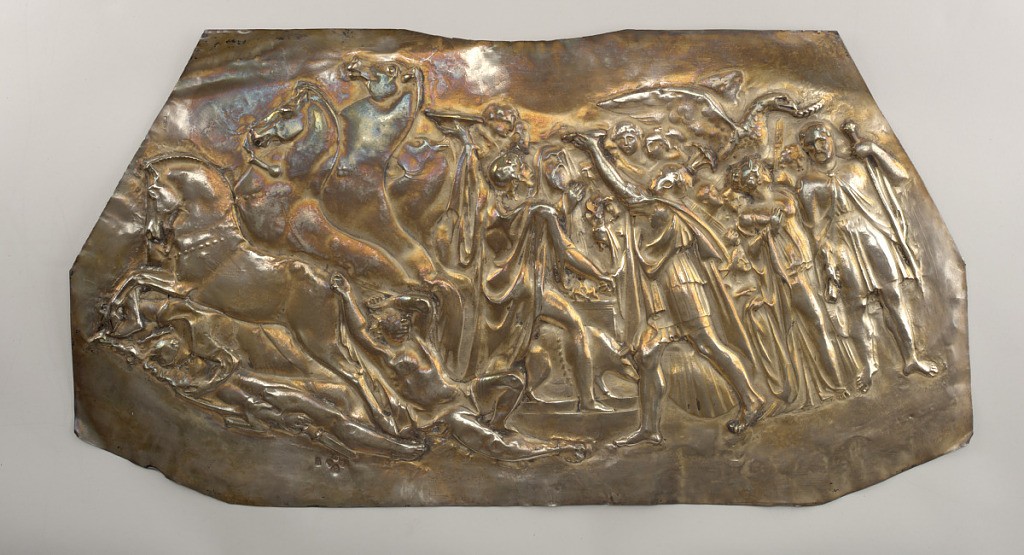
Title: Panel with Victory Celebration
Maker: William Pitts
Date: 1880
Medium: silver
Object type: panel
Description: Elongated octogonal fragment, widest at base, with horizontal scene in repoussee having curved baseline showing on left four horses facing left which rear over fallen men; dying man near center foreground; in center, in front of altar two men, one raising libation, clas hands while elderly man looks on; on right, woman in classical robe stands beside man with scroll and staff who is being crowned with laurel wreath by eagle.